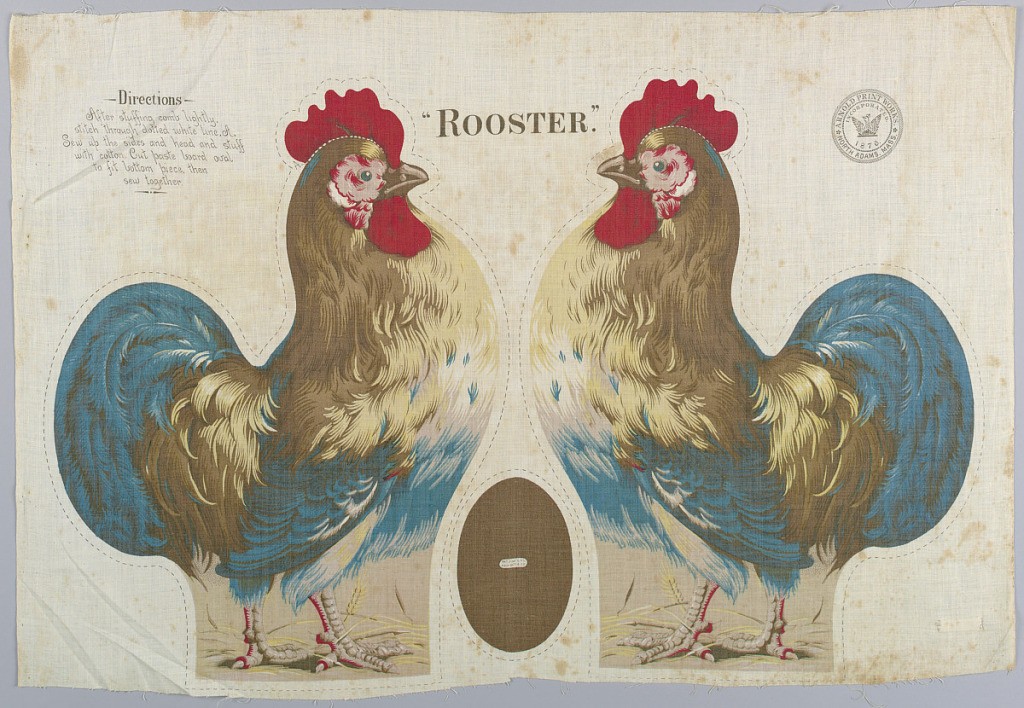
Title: Rooster
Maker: Arnold Print Works, North Adams, MA, USA
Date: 1892
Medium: cotton Technique: printed by engraved roller on plain weave
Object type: Textile
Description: Printed panel, entitled "Rooster" with two side views and a bottom piece for a rooster in profile, meant to be cut and sewn into a stuffed toy. Sewing instructions are printed on the upper left corner. "Arnold Print Works, North Adams, MA" is printed on the upper right corner.